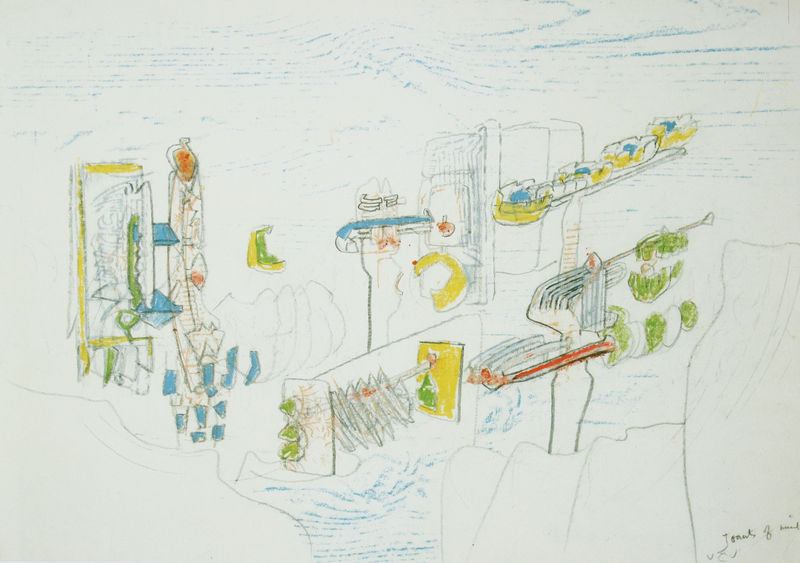
Titel: Torrents of mind, Sturzbäche des Geistes
Künstler: Roberto Matta
Standort: Paris
Institution: Galerie de France
Schlagwörter: berg, blau, wasser, bäume, gelb, grün, landschaft, stadt, kreide, orange, raum, schwarz, skizze, weiss, zeichnung, zimmer, park, rot, stein, steine, signatur, hügel, boot, wellen, hosen, moderne, abstrakt, berge, farben, modern, formen, linien, signiert, auto, striche, futurismus, futuristisch, kohle, gebilde, bleistift, stift, geometrisch, latzhose, buntstift, fahrgeschäft, metropole, kraftwerk, kindlich, flugzeug, buntstiftzeichnung, zukunft, futur, achterbahn, futurama, jonas